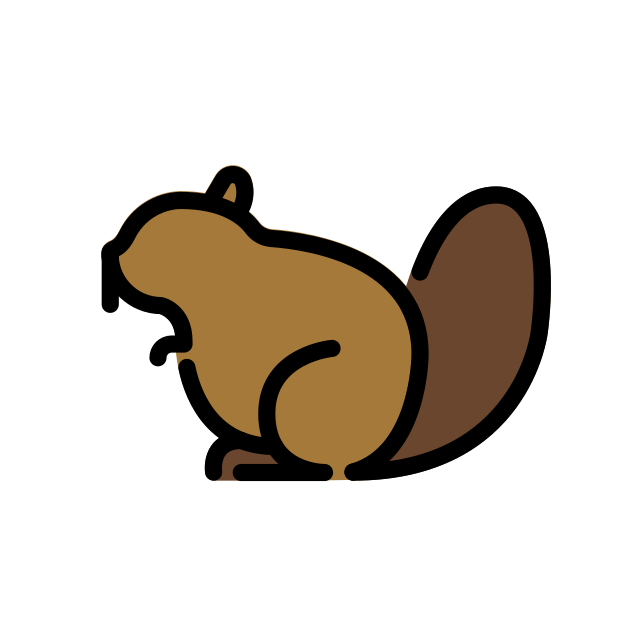
beaver